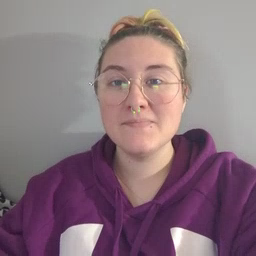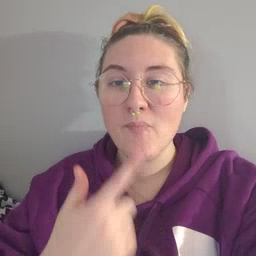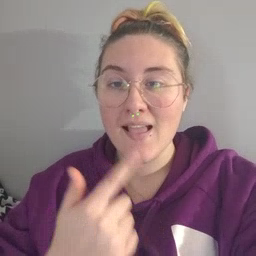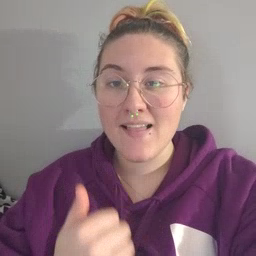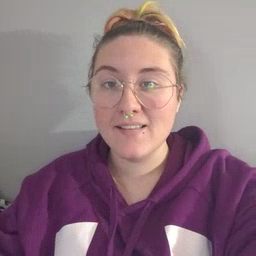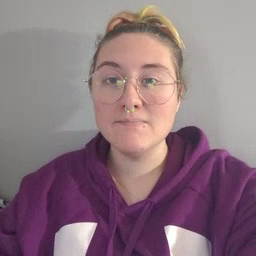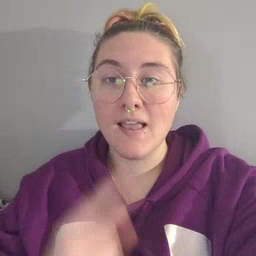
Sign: red